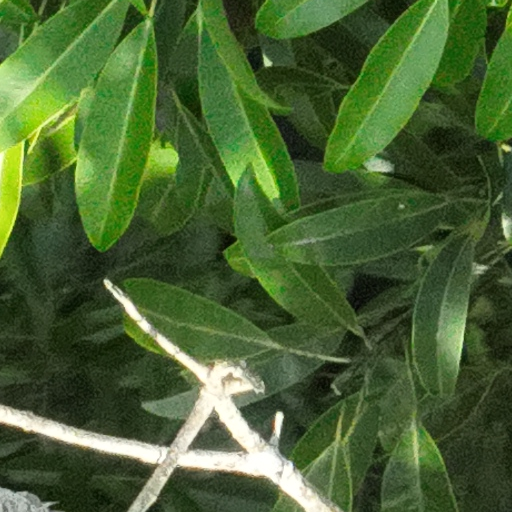
Species: Ocotea leptobotra
GBIF accepted scientific name: Ocotea leptobotra
Crown area (m\u00b2): 184.923